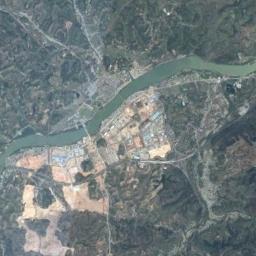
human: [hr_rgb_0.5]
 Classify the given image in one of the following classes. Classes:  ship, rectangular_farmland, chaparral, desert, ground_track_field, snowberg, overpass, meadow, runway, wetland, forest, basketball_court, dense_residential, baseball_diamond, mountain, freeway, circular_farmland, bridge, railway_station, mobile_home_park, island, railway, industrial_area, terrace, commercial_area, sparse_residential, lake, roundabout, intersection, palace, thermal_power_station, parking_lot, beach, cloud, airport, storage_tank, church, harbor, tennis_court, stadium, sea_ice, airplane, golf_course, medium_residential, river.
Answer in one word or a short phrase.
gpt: river